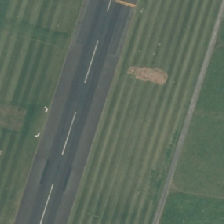
Land cover: urban_parkland